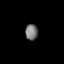
Tissue: lung
Cell type: Endothelial cells
Senescence score: 0.6715
Nuclear area (px): 196
Mean DAPI intensity: 118.827